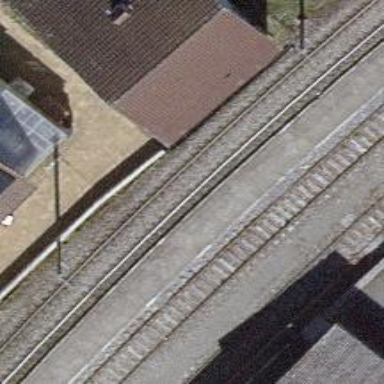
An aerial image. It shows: Public transport stop position along the railway.